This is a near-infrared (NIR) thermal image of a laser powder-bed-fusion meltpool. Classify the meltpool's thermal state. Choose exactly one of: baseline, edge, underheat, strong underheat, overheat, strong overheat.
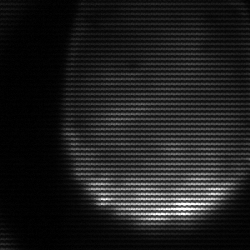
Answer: edge